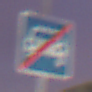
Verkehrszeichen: EndeKraftfahrstrasse
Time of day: SunriseSunset
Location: Outdoor (Urban)
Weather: PartlyCloudy
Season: NotSpecified
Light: Artificial